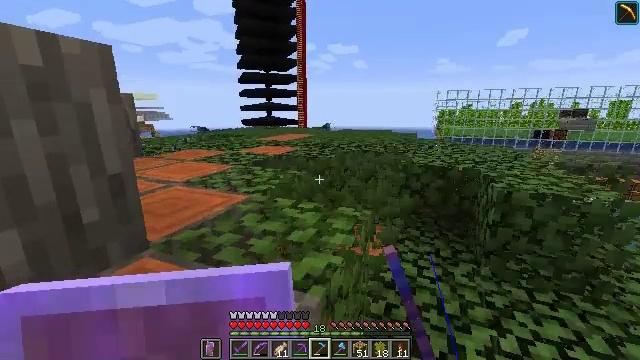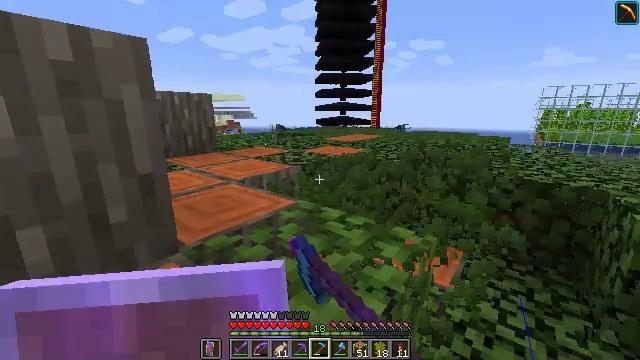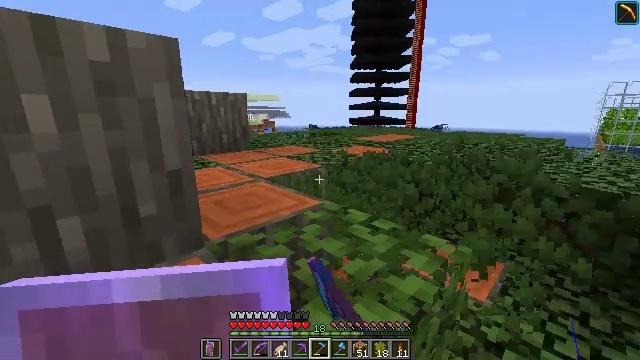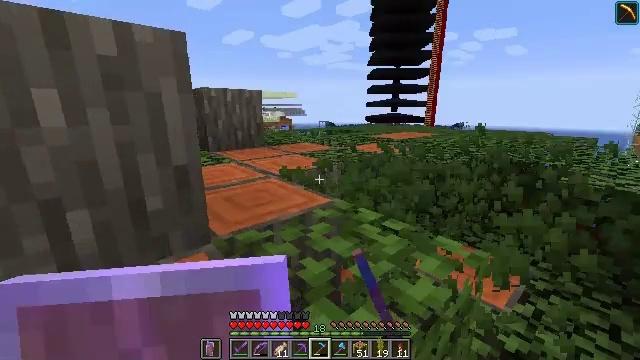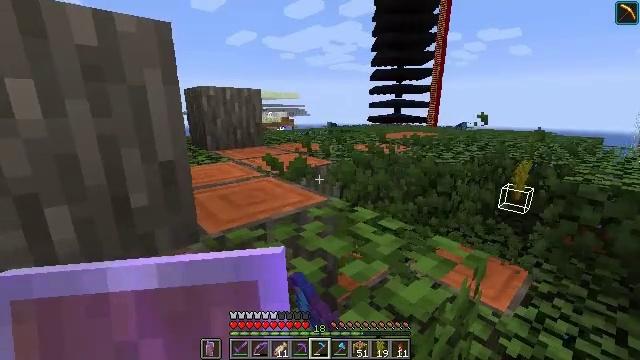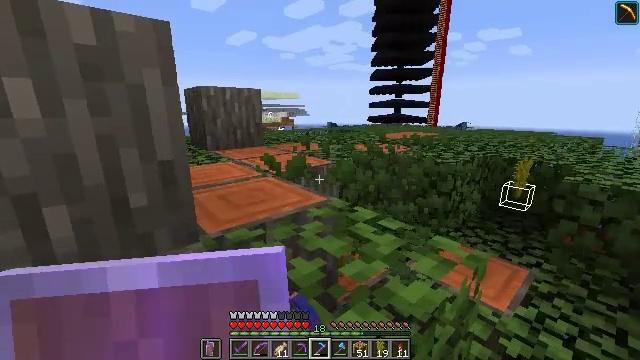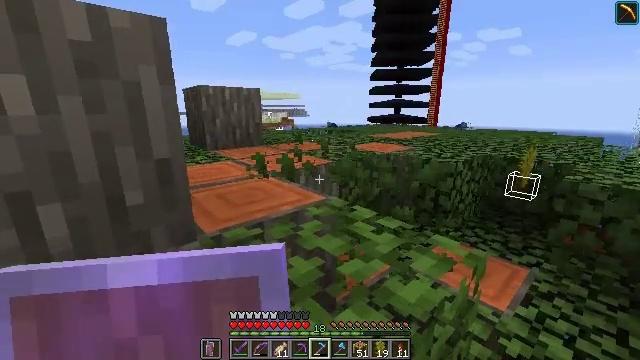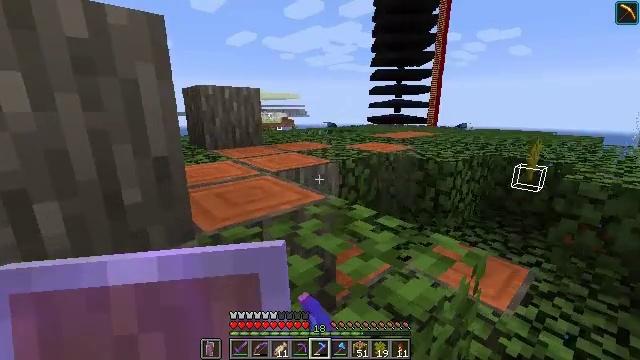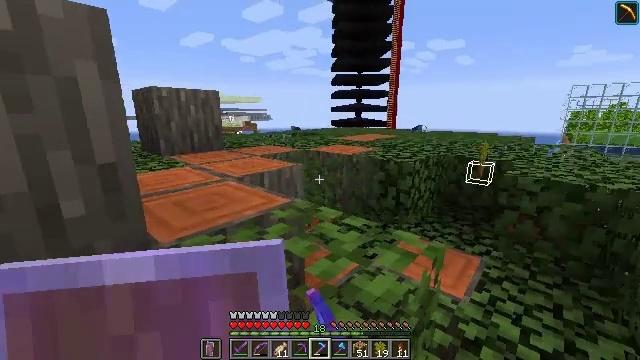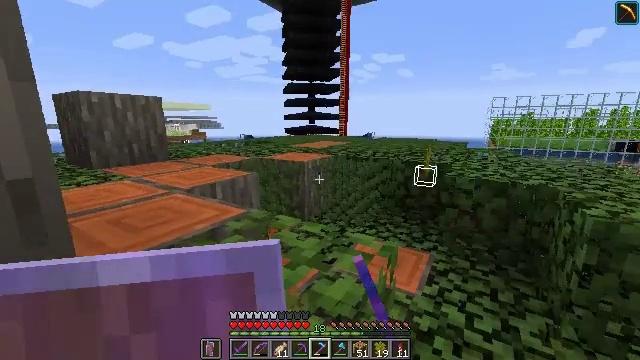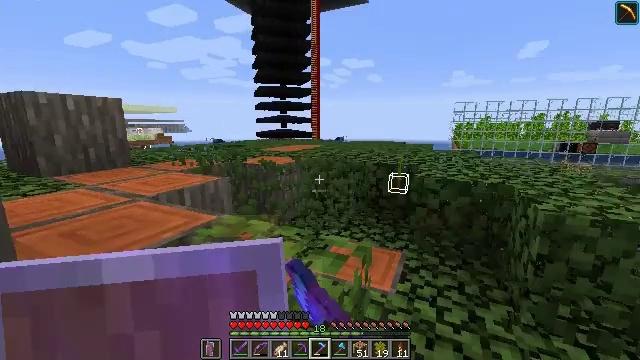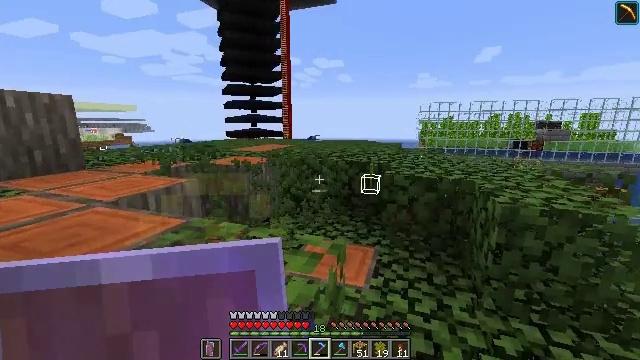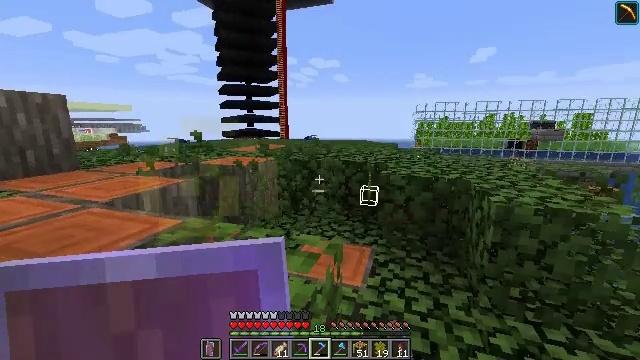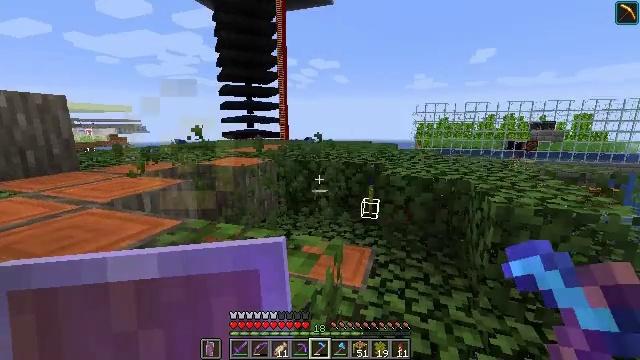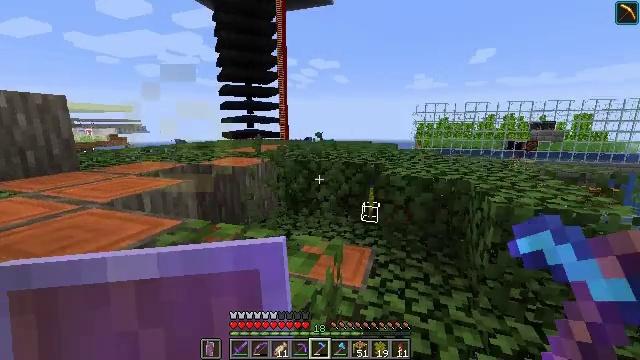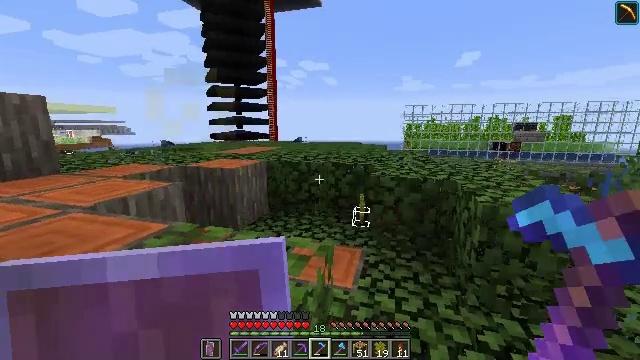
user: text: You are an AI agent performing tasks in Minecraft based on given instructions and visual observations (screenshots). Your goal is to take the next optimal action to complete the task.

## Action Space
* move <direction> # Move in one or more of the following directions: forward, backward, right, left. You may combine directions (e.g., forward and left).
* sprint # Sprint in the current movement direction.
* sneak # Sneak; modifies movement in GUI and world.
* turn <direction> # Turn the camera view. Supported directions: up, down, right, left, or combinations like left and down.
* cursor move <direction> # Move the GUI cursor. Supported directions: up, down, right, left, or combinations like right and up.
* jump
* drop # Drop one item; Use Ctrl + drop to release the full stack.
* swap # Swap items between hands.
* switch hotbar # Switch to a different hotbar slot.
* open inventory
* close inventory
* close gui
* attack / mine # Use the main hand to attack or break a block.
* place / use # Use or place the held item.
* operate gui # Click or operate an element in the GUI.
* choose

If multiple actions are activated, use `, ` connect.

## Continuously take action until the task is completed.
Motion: motion action
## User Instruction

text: Mine acacia leaves from the tree.
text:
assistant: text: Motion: move forward, turn left, attack / mine
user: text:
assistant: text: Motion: turn left, attack / mine
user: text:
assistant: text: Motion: turn left, attack / mine
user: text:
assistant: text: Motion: attack / mine
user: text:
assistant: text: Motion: attack / mine
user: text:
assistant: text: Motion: attack / mine
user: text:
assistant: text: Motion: attack / mine
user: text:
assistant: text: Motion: turn right, attack / mine
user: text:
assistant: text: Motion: turn right and up, attack / mine
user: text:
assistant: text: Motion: turn right, attack / mine
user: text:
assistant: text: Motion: turn right, attack / mine
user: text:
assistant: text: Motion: attack / mine
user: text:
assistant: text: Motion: attack / mine
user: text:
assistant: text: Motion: attack / mine
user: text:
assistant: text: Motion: turn right, attack / mine
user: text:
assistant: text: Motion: turn right, attack / mine
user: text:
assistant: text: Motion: turn right, attack / mine
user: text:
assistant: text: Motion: turn right and down, attack / mine
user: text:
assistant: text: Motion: turn right, attack / mine
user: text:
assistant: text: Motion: attack / mine
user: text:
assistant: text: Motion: attack / mine
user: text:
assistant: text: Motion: turn left, attack / mine
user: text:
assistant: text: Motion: turn left, attack / mine
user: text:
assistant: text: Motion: turn left and up
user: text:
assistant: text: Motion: turn left
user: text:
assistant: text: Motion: turn left and down
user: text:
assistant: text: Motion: move back, turn left
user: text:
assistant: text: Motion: move back
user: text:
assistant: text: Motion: move back
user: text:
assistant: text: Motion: no_op